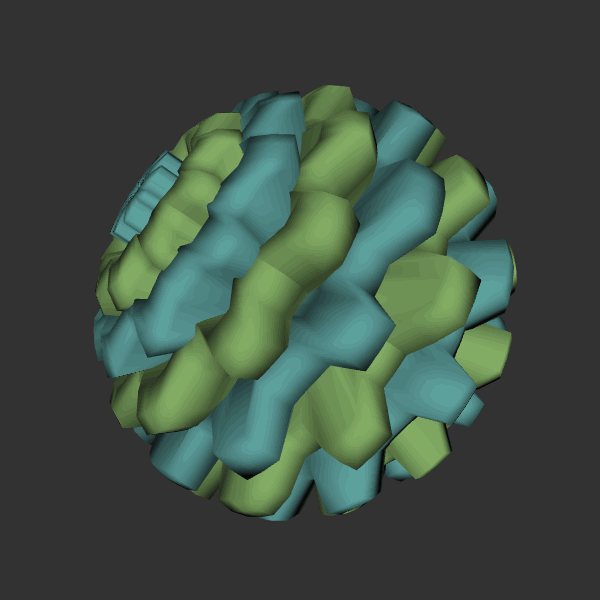
Background: dark